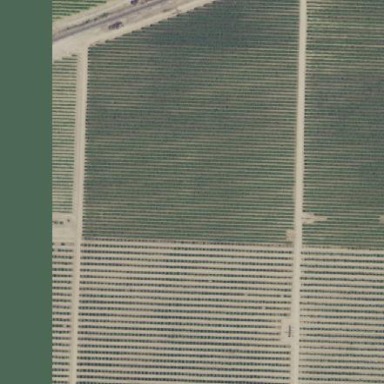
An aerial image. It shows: Vineyard.